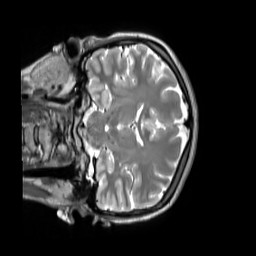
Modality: T2w
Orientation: coronal
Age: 26
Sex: female
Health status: ill
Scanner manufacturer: siemens
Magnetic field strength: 3 T
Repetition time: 2.8 s
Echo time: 0.326 s